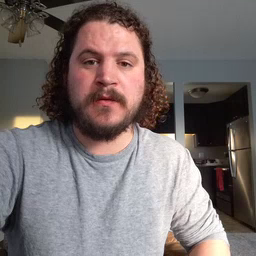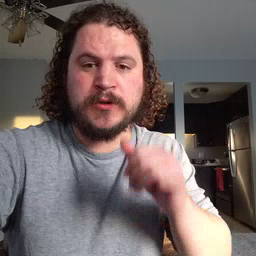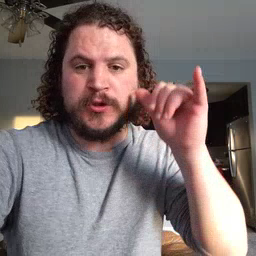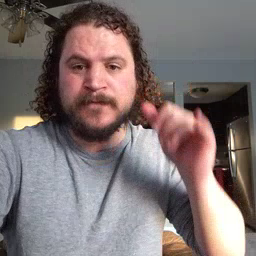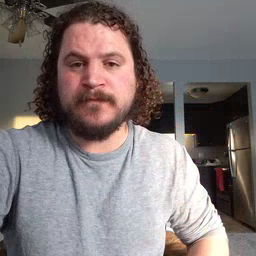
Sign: yesterday